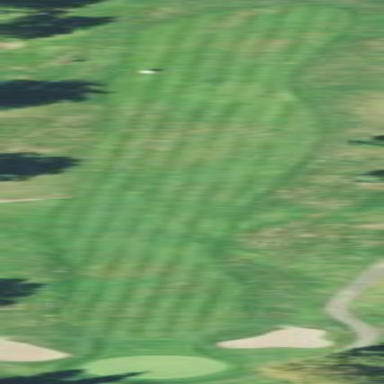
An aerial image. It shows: Golf fairway in the image.